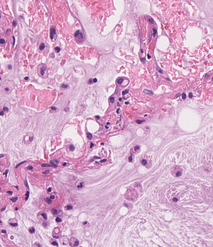
Tumor epithelial tissue: no
Tumor-associated stroma tissue: no
Normal tissue: yes